Question: What is the measurement shown in the image?
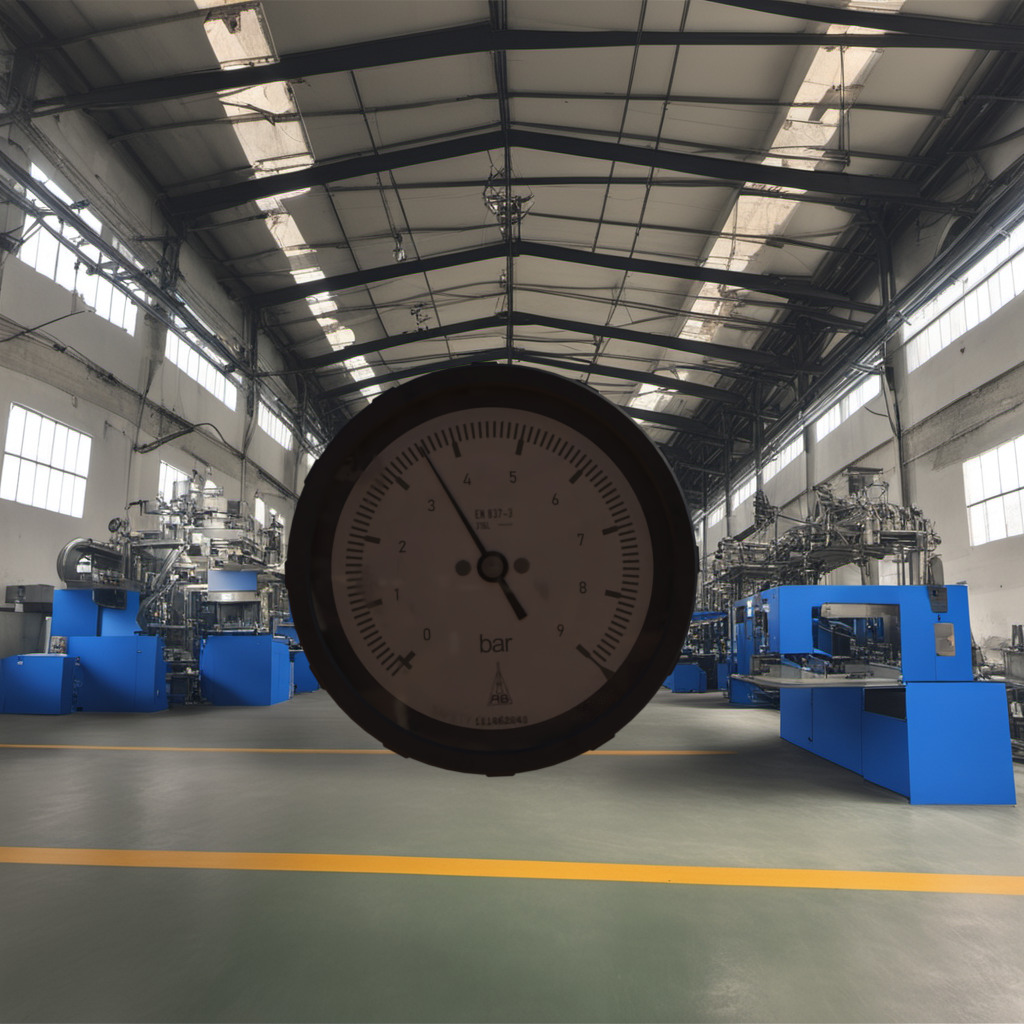
Answer: The result is 3.55
Question: What is the value range of the measurement in the image?
Answer: The range is from 0 to 9
Question: What is the minimum and maximum reading range of this measurement?
Answer: The minimum value is 0 and the maximum value is 9